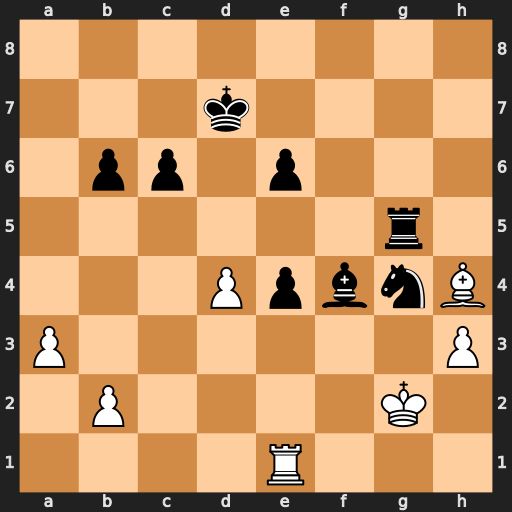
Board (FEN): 8/3k4/1pp1p3/6r1/3PpbnB/P6P/1P4K1/4R3
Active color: w
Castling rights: -
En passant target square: -
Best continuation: Bxg5 Bxg5 hxg4